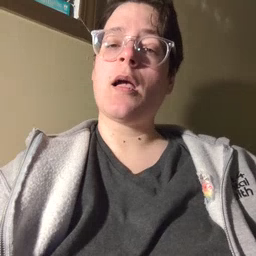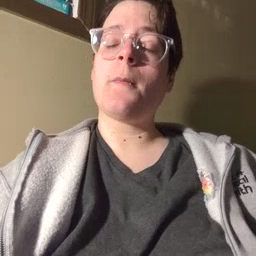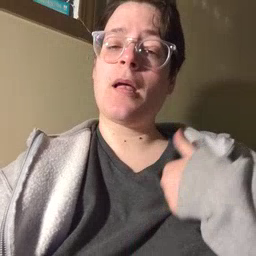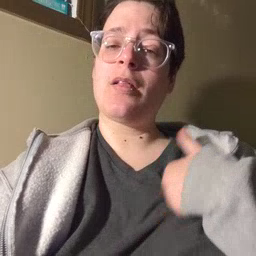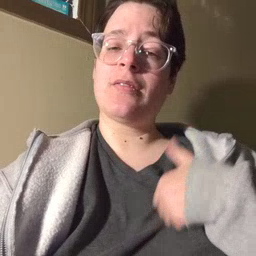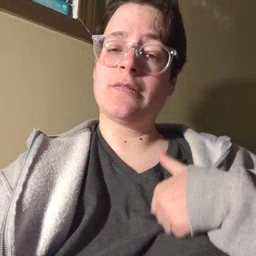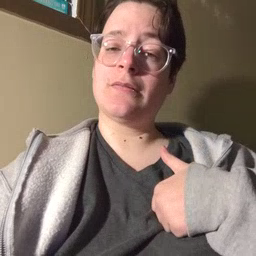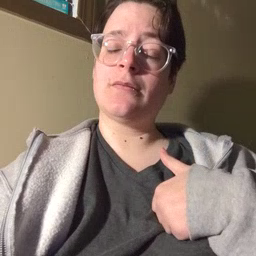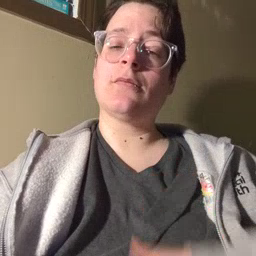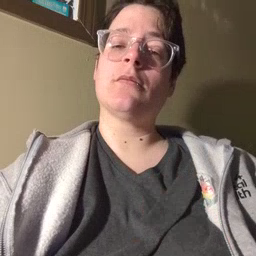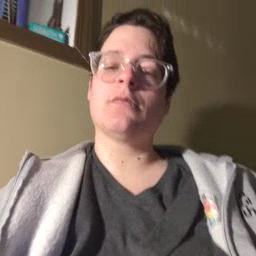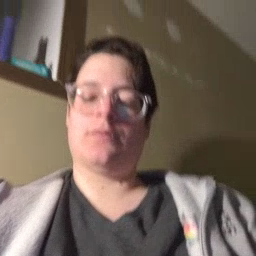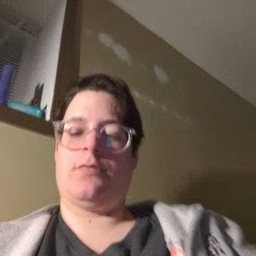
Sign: bath